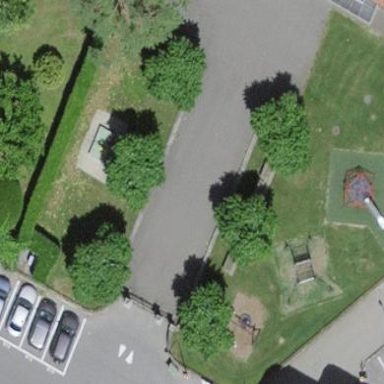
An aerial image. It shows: Playground area for leisure land.